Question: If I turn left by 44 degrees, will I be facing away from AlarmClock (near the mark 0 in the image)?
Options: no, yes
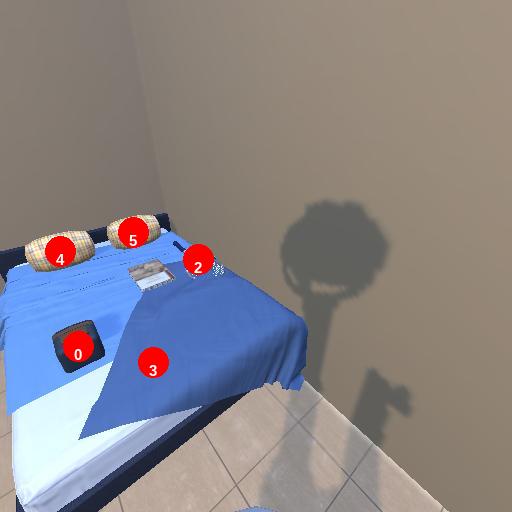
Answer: no